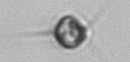
Label: Acanthoica_quattrospina